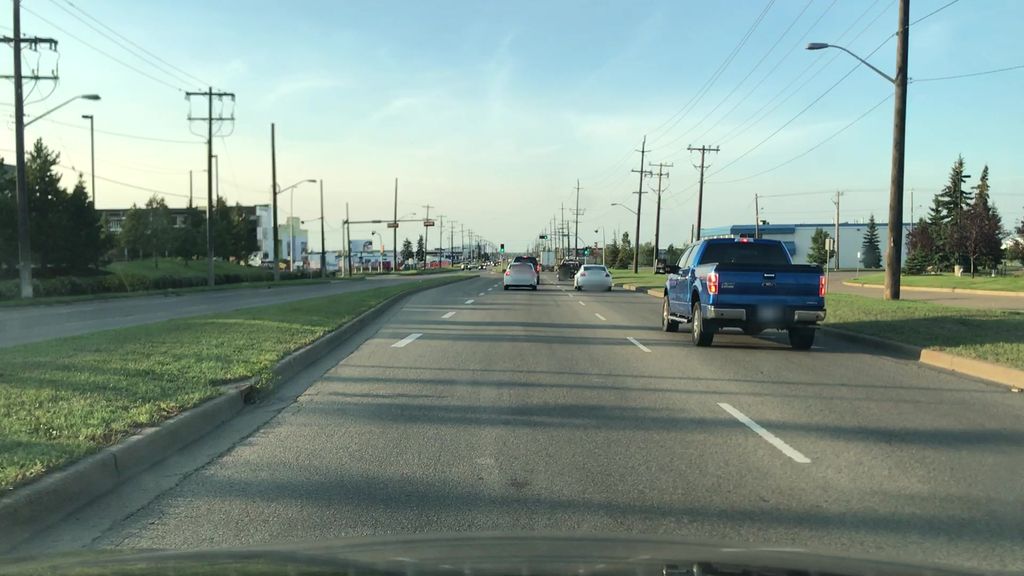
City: edmonton